Question: I have a div including three inner divs which are all floated left. This floats should represent three columns. So far, everthing's ok.
But if I add headlines inside each of the inner divs and the headlines are to wide, the headlines will overlap.
An image will show it better than 1000 words:

(Sorry for external link. But due to I am new here I have not enough reputation points to post images :) )
My html code looks like this:
'''
<div id="content_container" class="appearance">
<div class="column">
<h1>My headline1111111111111</h1>
text
</div>
<div class="column">
<h1>My headline2222222222</h1>
text
</div>
<div class="column">
<h1>My headline333333333333333333333</h1>
text
</div>
<div style="clear: left;"></div>
</div>
'''
And here is my css code:
'''
#content_container {
position: relative;
}
.column {
float: left;
width: 33.33333%;
padding-right: 10px;
}
.appearance {
margin: 0 auto;
width: 60%;
}
'''
The content_container on the other hand is also an inner div of another wrapper container. Don't know whether it matter in this case.
Any ideas what I could do, to fix it?
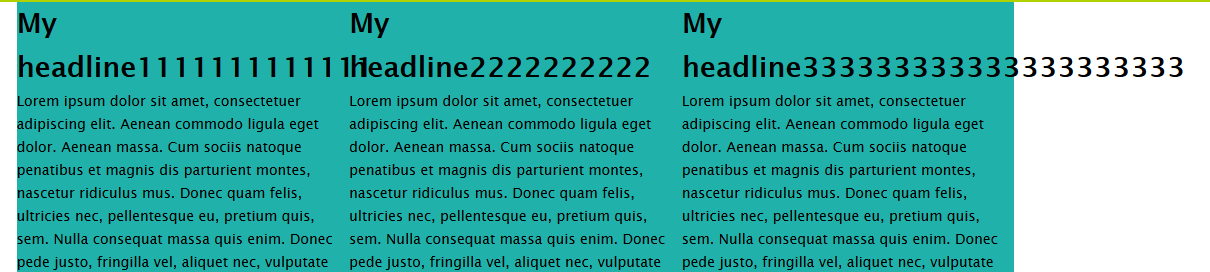
Answer: I think 'word-break', with which you can specify if you want to break line within a word, will do the trick:
'''
.column { word-break:break-all; }
'''
<URL>
You can read more about the 'word-break' property <URL>.